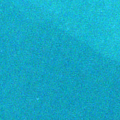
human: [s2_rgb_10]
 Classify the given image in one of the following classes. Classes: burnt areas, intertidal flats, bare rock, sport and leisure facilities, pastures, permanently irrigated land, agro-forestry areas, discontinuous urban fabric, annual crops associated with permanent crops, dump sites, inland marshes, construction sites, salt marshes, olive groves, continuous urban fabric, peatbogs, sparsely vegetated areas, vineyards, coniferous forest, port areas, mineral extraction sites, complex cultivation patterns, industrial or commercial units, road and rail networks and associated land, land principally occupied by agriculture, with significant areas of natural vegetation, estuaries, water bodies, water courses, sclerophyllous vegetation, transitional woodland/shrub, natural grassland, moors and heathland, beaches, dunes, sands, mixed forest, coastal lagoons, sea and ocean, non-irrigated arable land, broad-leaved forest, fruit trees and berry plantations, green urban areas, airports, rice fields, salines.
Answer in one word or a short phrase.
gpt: sea and ocean